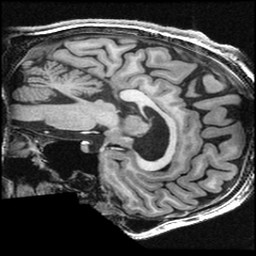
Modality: T1w
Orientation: sagittal
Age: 24
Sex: male